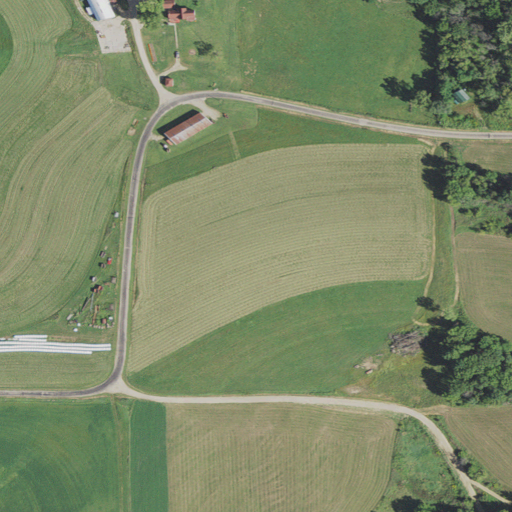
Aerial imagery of ridge(s) in Wisconsin named Swigum Ridge containing pasture, cultivated crops, open development, low intensity development, deciduous forest, mixed forest, and medium intensity development